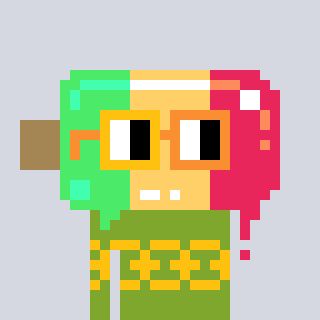
a pixel art character with square yellow and orange glasses, a icepop-shaped head and a slimegreen-colored body on a cool background